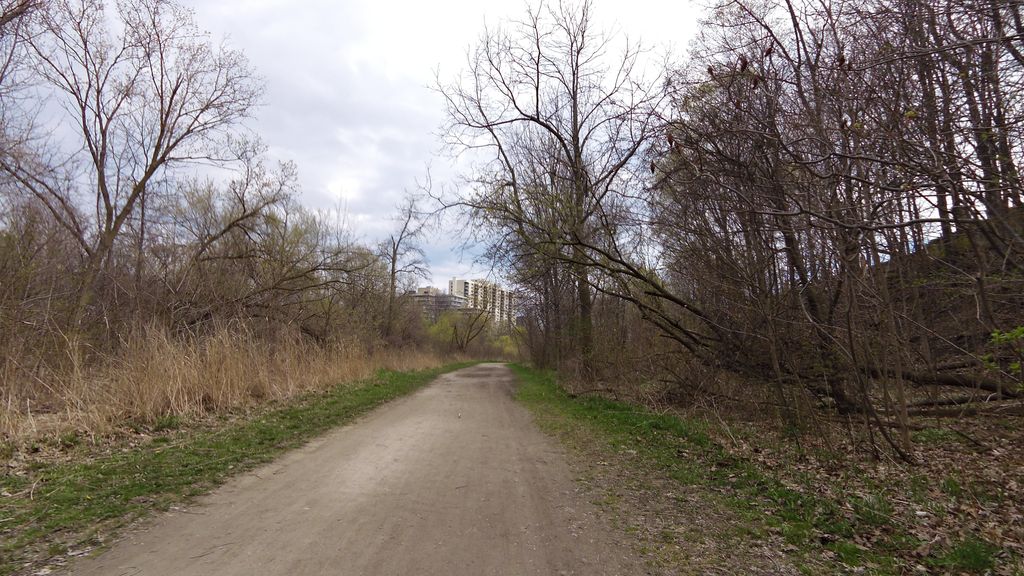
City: toronto